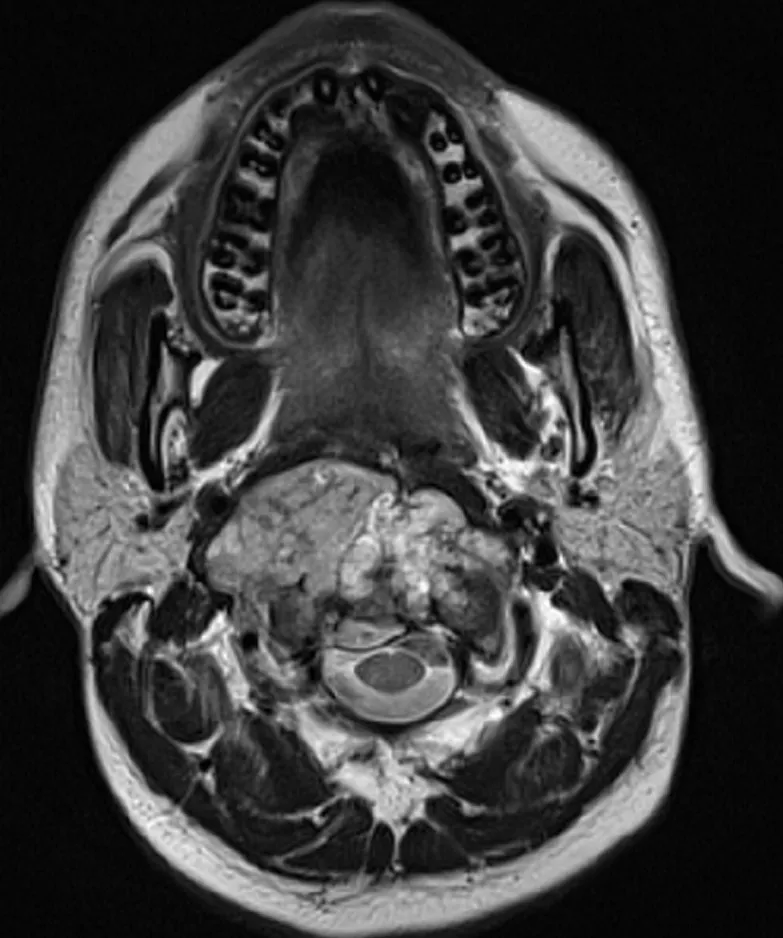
cerebro-spinal MRI, a locally aggressive lesion of the clivus invading the right cavernous sinus (axial cut of brain).
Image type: radiology (mri)